Question: I am trying to apply a texture for my brush but i'm really having a hard time figuring how it is done.
Here's the image of my output.
I used an UIImage that just follows the touch on the screen but when i swipe it faster the result is on the right side "W", and on the left side that's the result when i swipe it slow.

i tried using the 'CGContextMoveToPoint' and 'CGContextAddLineToPoint' i don't know how apply the texture.
Is it possible to use UIImage for the stroke texture?
Here's my code
'''
UIImage * brushImageTexture = [UIImage imageNamed:@"brushImage.png"];
[brushImagetexture drawAtPoint:CGPointMake(touchCurrentPosition.x, touchVurrentPosition.y) blendMode:blendMode alpha:1.0f];
'''
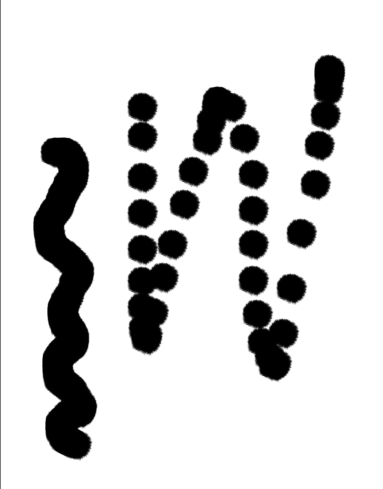
Answer: You need to manually draw the image at each point along the line from the previous point to the current point.
'''
CGPoint vector = CGPointMake(currentPosition.x - lastPosition.x, currentPosition.y - lastPosition.y);
CGFloat distance = hypotf(vector.x, vector.y);
vector.x /= distance;
vector.y /= distance;
for (CGFloat i = 0; i < distance; i += 1.0f) {
CGPoint p = CGPointMake(lastPosition.x + i * vector.x, lastPosition.y + i * vector.y);
[brushImageTexture drawAtPoint:p blendMode:blendMode alpha:1.0f];
}
'''